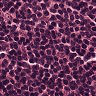
Metastatic tissue present: no